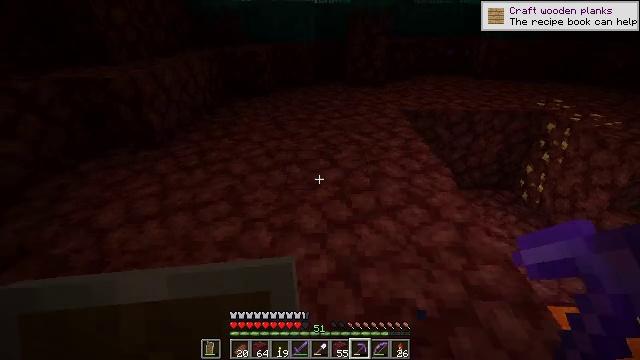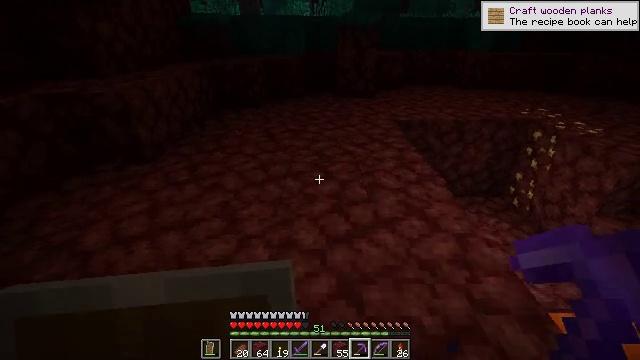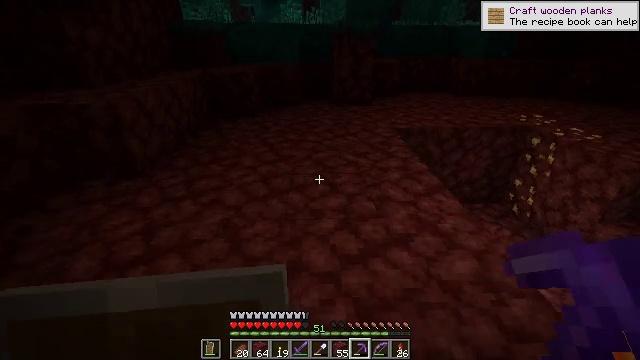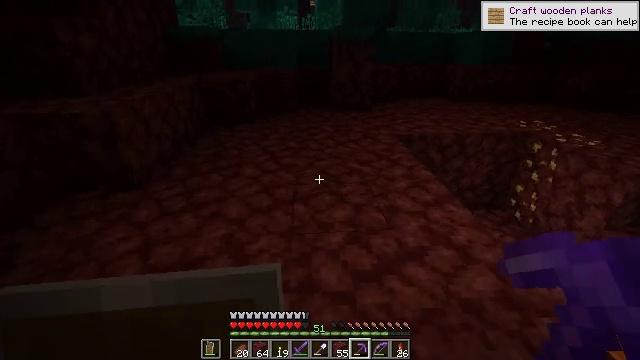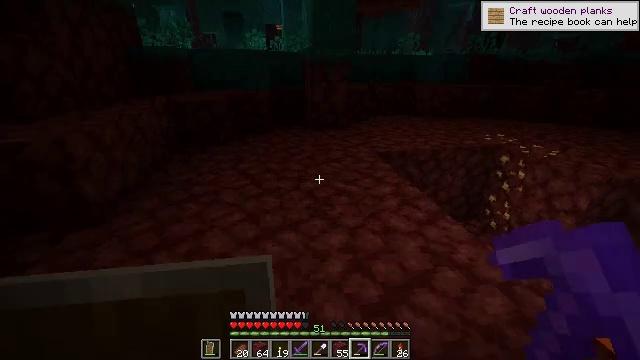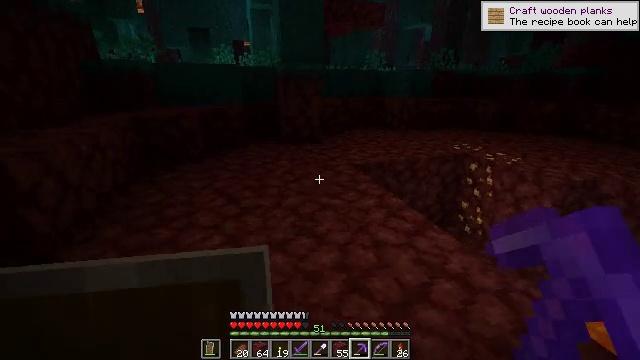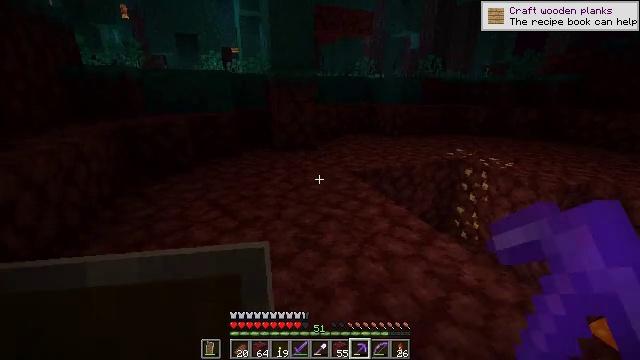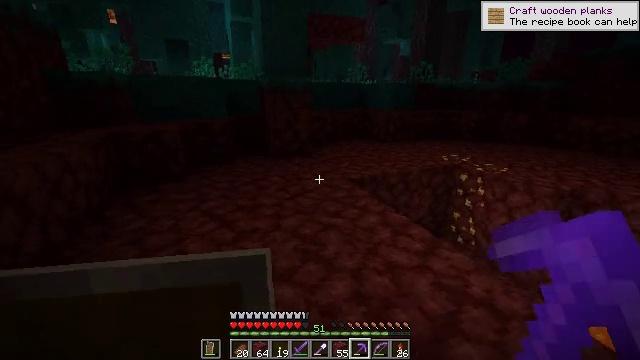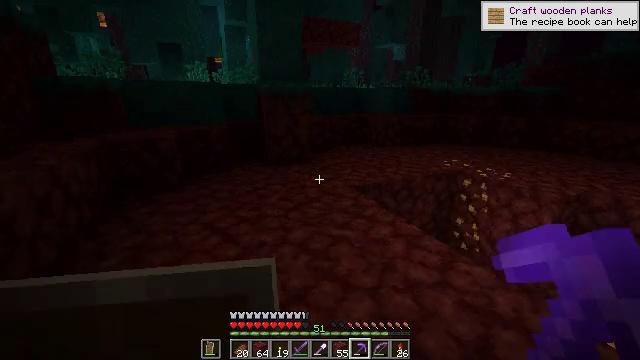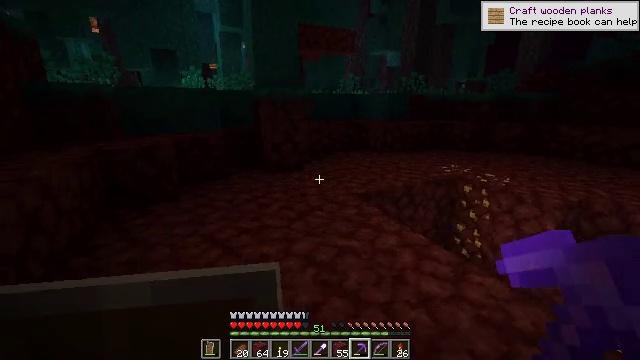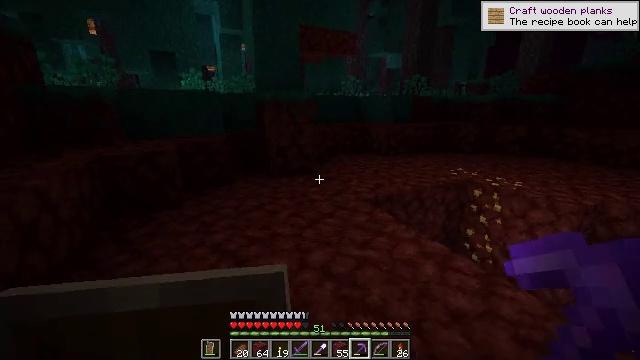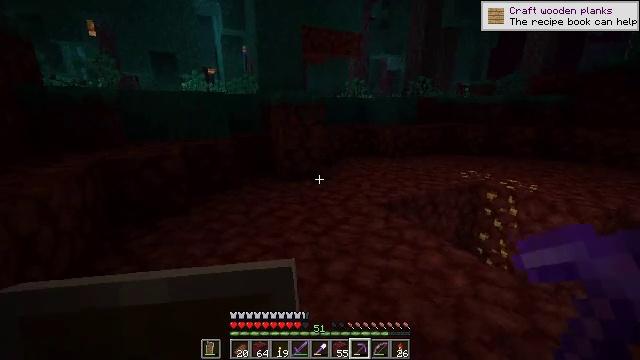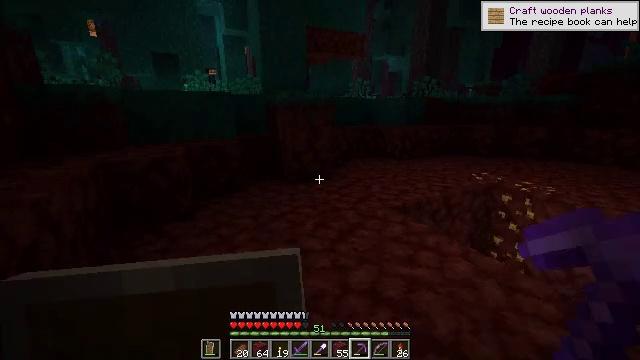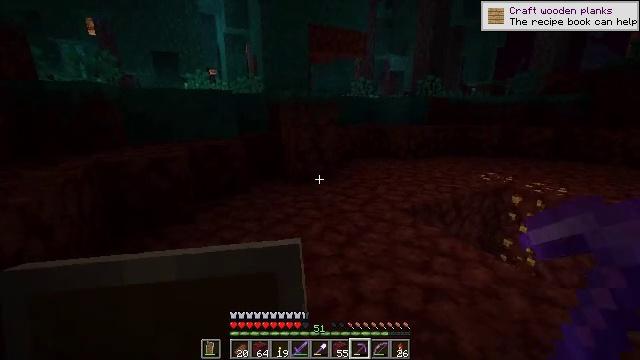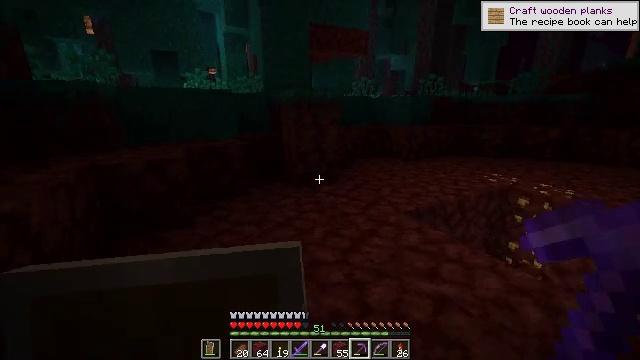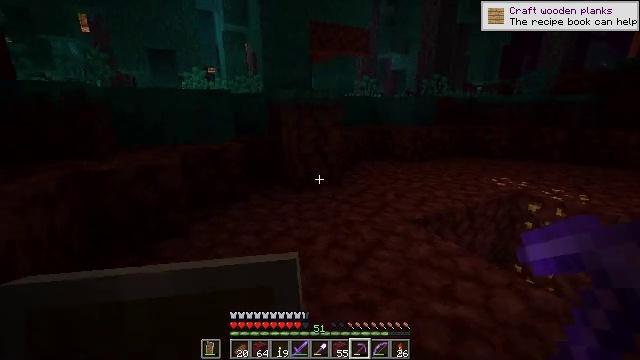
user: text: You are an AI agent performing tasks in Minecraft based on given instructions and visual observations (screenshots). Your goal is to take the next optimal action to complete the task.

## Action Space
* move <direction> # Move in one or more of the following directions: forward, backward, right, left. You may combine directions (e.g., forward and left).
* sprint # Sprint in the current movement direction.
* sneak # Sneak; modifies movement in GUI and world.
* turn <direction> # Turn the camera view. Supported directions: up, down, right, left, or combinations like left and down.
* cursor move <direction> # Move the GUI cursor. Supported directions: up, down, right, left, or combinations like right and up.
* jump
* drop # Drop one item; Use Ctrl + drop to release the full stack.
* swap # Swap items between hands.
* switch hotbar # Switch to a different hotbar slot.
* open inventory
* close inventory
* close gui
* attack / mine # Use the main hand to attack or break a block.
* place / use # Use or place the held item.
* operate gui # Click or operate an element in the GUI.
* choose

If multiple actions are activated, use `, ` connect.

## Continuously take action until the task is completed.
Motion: motion action
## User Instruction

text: Collect netherrack in the Nether.
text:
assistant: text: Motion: move forward and move left, turn right and up
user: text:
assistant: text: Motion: move forward and move left, turn right and up
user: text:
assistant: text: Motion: move forward and move left, turn right and up
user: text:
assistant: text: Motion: move forward and move left, turn right and up
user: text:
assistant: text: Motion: move forward and move left, turn right and up
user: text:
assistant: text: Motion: move forward and move left, turn right and up
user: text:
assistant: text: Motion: move forward and move left, turn right and up
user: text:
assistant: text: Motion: move forward and move left, turn right
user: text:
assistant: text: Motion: move forward and move left, turn right and up
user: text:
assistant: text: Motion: move forward and move left
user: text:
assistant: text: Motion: move forward and move left
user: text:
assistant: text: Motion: move forward and move left
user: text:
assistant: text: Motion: move forward
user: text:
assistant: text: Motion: move forward
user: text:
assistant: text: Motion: move forward
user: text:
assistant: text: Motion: move forward
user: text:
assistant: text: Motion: move forward
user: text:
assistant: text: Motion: move forward
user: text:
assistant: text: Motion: move forward
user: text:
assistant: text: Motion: move forward, turn left
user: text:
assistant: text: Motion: move forward, turn left and down
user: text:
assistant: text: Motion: move forward, turn left and down
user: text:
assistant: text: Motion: move forward, turn left
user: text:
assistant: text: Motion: move forward, turn left
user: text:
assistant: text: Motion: move forward, turn left
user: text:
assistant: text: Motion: move forward, turn left
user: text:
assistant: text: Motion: move forward, turn left
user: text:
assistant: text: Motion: move forward, turn left
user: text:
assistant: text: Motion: move forward, turn left
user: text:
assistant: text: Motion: move forward